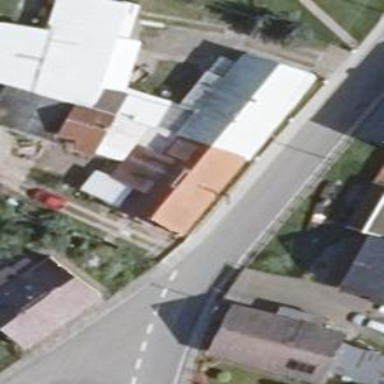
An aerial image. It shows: Building with gabled roof. The roof is red and oriented along the building.